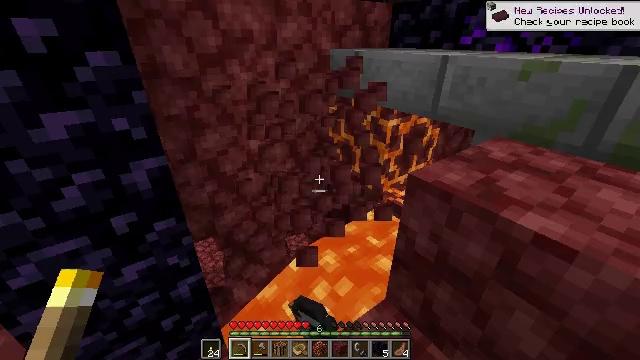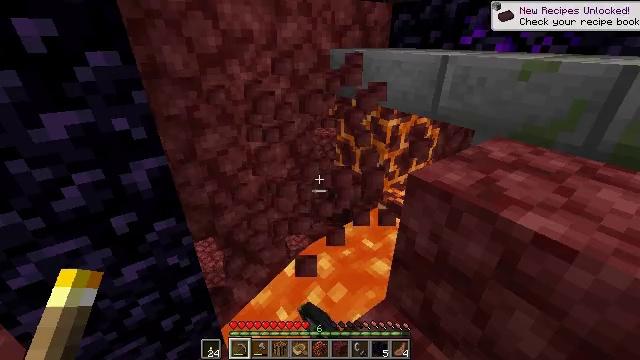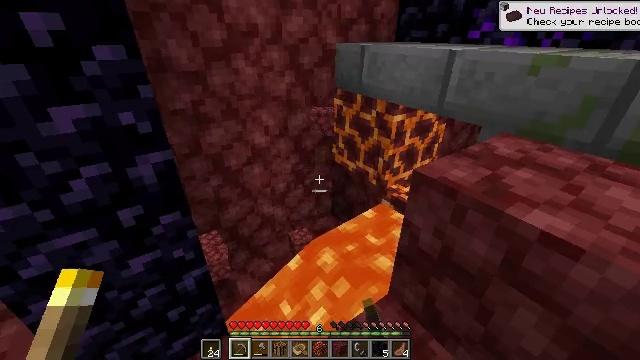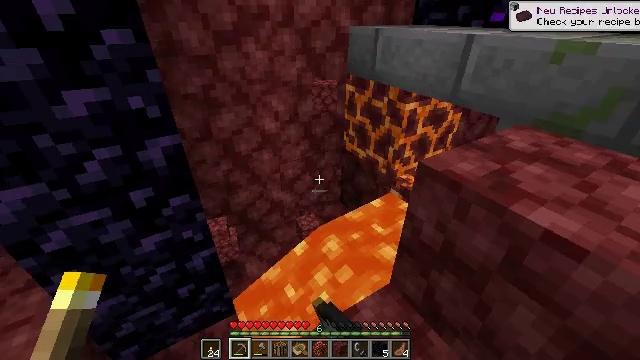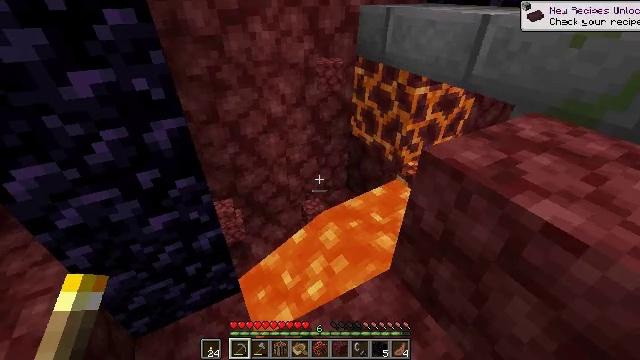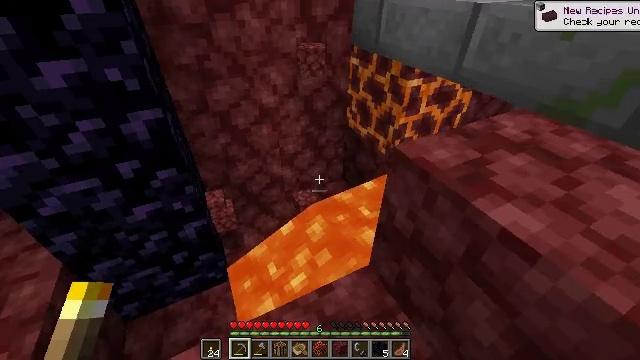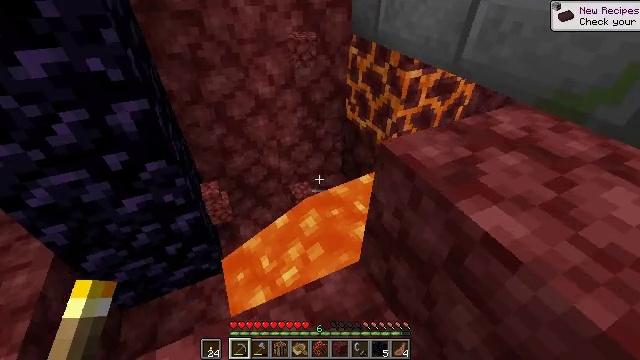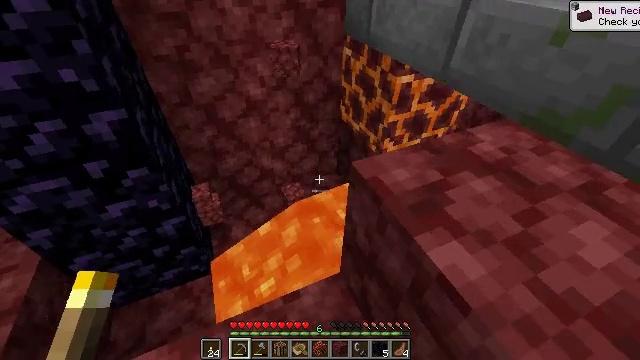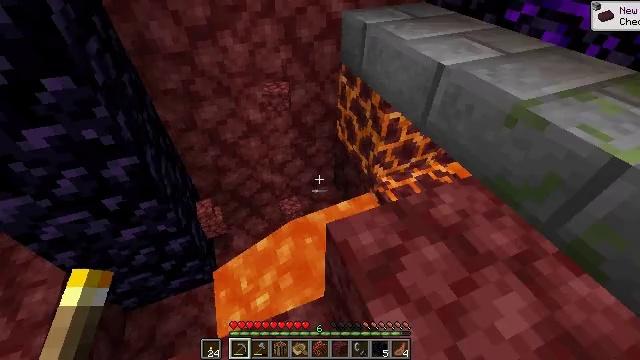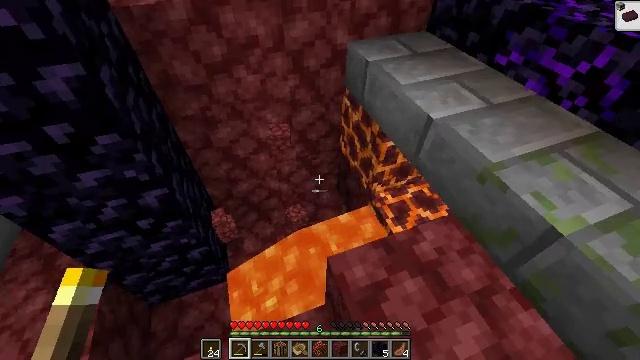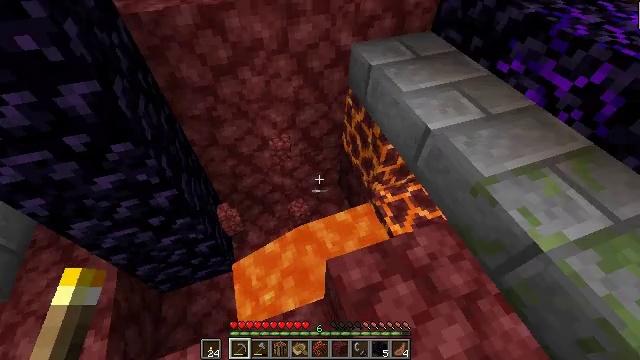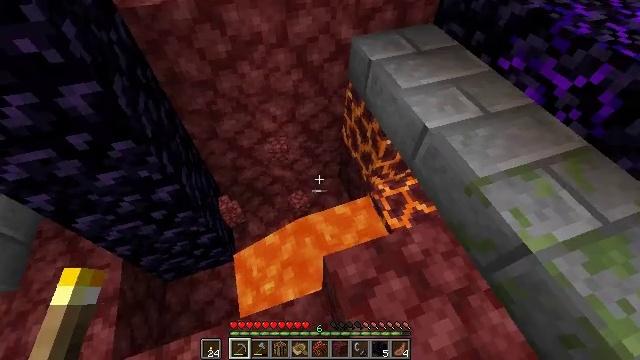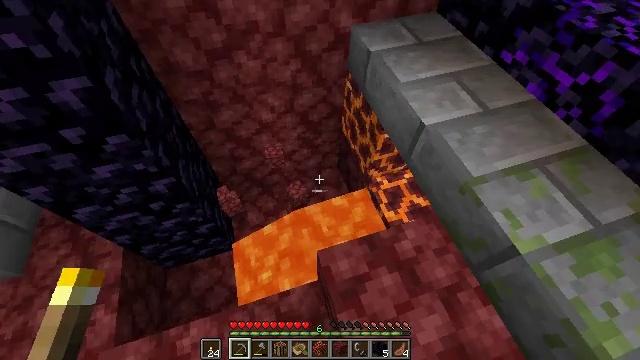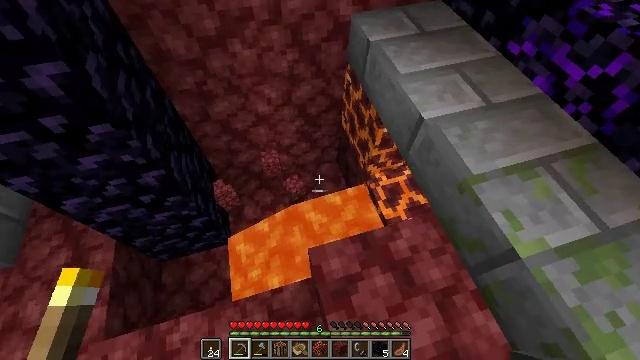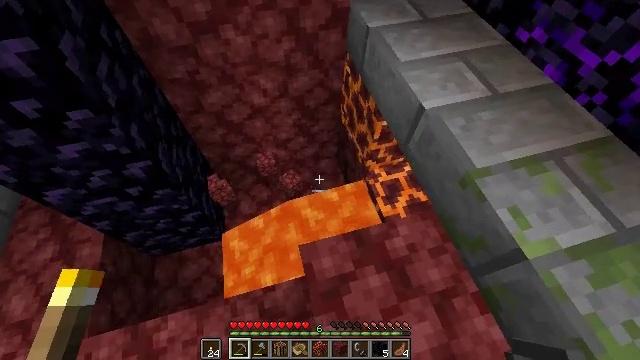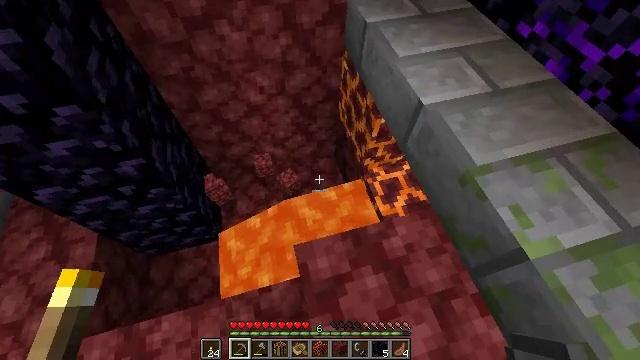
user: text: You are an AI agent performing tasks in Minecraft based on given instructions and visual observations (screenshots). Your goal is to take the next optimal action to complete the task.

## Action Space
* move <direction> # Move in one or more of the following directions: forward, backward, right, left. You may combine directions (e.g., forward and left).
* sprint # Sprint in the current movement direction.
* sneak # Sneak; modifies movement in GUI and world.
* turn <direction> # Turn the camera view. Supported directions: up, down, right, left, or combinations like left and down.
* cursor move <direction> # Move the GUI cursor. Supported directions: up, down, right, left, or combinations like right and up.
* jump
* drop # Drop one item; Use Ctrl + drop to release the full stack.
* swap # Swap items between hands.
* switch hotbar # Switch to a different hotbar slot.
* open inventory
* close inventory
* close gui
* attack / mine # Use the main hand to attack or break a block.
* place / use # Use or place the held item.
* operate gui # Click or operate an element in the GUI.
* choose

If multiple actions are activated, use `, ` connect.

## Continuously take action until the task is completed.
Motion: motion action
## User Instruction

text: Collect the stone brick slab for building.
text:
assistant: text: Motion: attack / mine
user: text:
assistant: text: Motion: turn left and down, attack / mine
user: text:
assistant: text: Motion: move right, turn left and down
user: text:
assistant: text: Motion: move right, turn left and down
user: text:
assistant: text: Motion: move forward and move right, turn left and down
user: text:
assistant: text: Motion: move forward and move right, turn left and down
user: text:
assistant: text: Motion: move forward and move right, turn left and down, jump
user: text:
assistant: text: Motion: move forward and move right, turn left and down, jump
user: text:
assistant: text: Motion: move forward and move right, turn left and down, jump
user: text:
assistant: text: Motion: move forward and move right, turn left and down, jump
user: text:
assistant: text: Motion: move right, turn down
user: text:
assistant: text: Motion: move right, turn down
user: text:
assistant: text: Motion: move right, turn left and down
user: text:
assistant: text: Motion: move right
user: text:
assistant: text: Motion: move right
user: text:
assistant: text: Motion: move right
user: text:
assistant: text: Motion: move right, turn right and up
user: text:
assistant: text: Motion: turn right and up
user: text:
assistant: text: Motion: turn right and up
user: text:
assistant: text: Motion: turn right
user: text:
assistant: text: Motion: turn right
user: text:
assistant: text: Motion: attack / mine
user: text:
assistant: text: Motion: attack / mine
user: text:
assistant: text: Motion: attack / mine
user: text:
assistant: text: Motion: attack / mine
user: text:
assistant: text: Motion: attack / mine
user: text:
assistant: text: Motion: attack / mine
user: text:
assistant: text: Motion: attack / mine
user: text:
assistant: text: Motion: turn left, attack / mine
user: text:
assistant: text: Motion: turn left, attack / mine